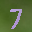
Label: 7